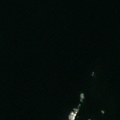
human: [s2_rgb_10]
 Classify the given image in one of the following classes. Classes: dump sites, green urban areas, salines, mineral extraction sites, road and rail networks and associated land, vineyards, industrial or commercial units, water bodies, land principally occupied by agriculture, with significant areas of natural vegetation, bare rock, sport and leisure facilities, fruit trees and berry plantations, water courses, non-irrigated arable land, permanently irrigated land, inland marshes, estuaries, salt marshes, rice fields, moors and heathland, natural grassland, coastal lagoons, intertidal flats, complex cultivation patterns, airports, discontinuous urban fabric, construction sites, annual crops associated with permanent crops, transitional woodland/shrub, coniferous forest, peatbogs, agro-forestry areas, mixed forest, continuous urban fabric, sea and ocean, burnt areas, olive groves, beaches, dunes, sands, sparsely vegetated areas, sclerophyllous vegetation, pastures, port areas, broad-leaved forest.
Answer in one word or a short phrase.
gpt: sea and ocean